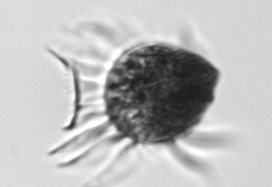
Label: Ciliophora